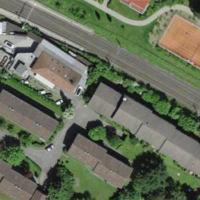
EUNIS habitat code: 55
Species observed at this site:
Fagus sylvatica